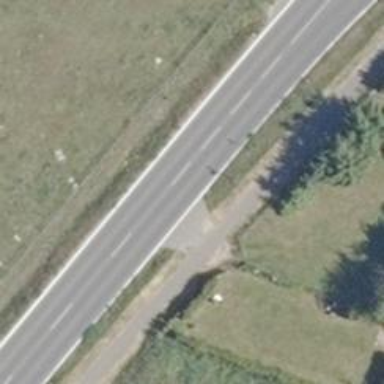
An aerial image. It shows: Secondary road with asphalt surface.